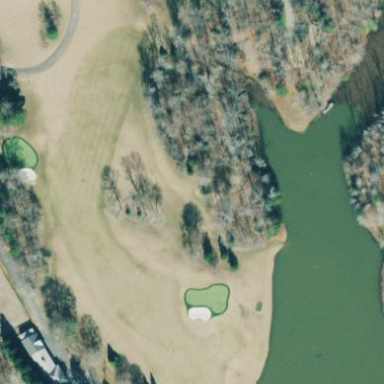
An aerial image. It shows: Golf course surrounded by greenery.